Question: I'm building my application with Swift and I want to set up 'TableView' and 'CollectionView' in the same 'ViewController'.

The only answer I founded is to setup my 'CollectionView' in the 'TableViewCell' of the 'TableView'.
I did it but it scrolls separately.
The solution I found is to disable 'CollectionView' scrolling and then configure 'CollectionView''s height constraint programmatically by summing heights of the cells. It isn't perfect at all because cells become non reusable (250+).
I'm in desperation because I have seen this setup in many other apps and I think that answer is so simple but I can not find it anywhere.
Can anyone please help me? Thank you a lot!
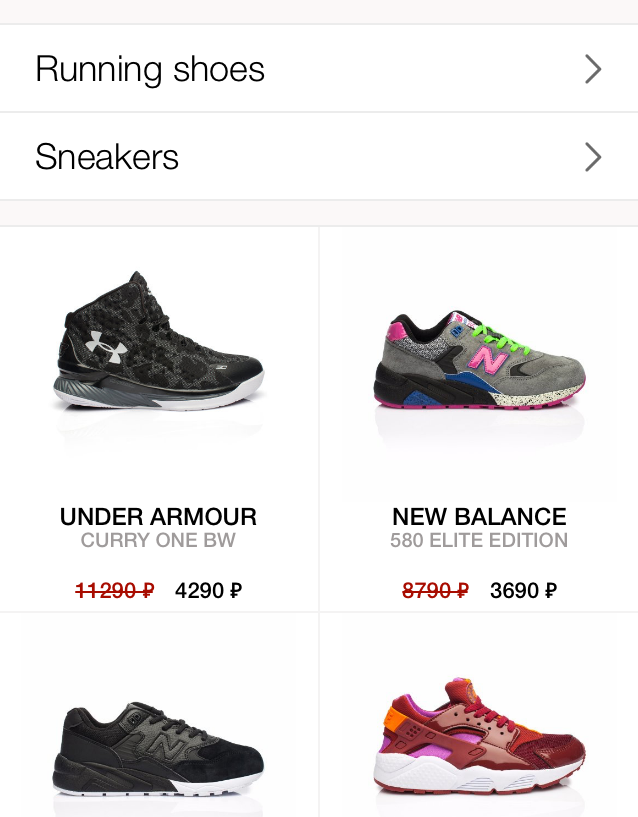
Answer: Another option is to set it up as a single collection view with two sections, one that looks and lays out as a tableview and the other that has the more collection view appearance.
Or set it up as a single table view with two sections, one of which displays two side-by-side images per line (this is the old school way of creating this layout.)
Lots of ways to go about it, depending on what you want to play with and what you want to learn :)